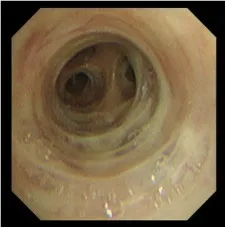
Bronchoscopy and ultrasound imaging of an abscess. (A,B) Right middle and left lower bronchoscopy, respectively.
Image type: endoscopy (airway_endoscopy)